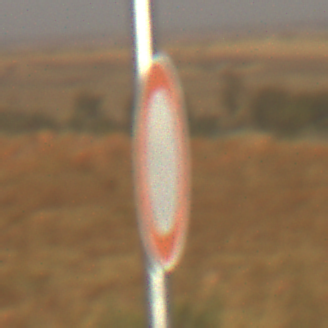
Verkehrszeichen: VerbotFahrzeugeAllerArt
Umgebung: Outdoor, Nature
Tageszeit: MorningAfternoon
Wetter: Clear
Licht: Natural
Jahreszeit: NotSpecified
Kontrast: HighContrast